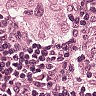
Metastatic tissue present: yes